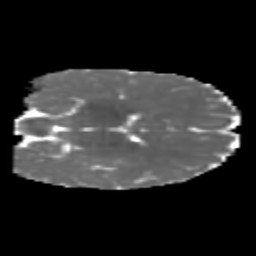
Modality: MD
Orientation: coronal
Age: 6
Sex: male
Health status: healthy